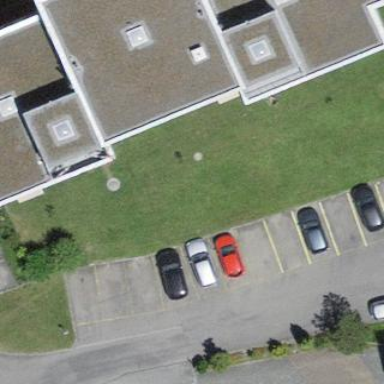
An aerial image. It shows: Street side parking area.